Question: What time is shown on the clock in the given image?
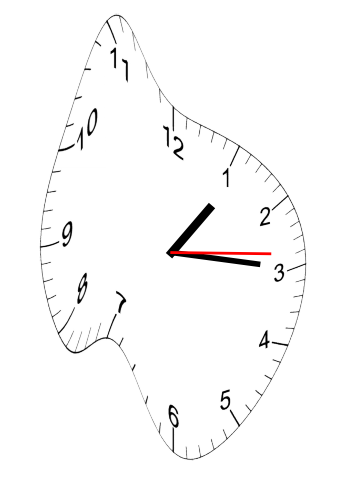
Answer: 01:15:14